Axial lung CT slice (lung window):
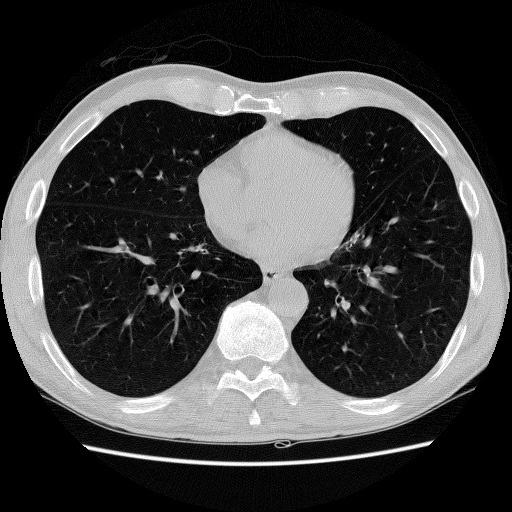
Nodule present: no